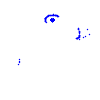
Particle: electron